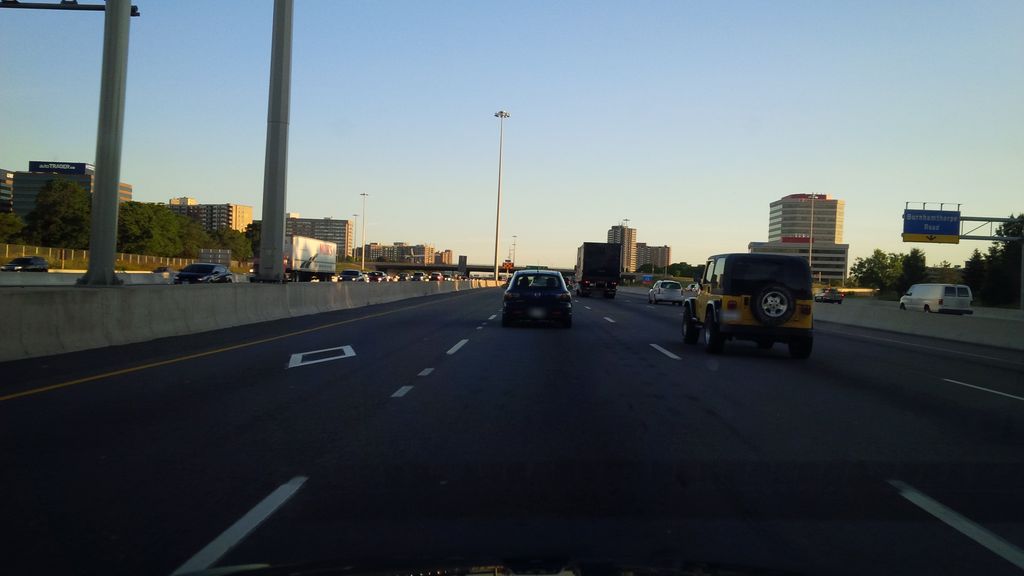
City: toronto